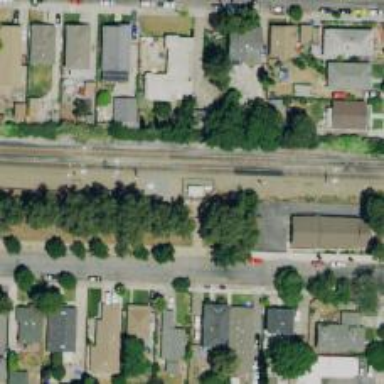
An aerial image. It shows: Railroad crossover.